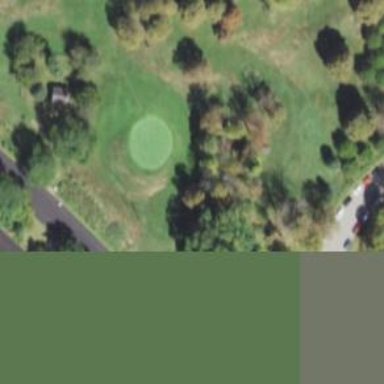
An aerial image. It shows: Golf hole.